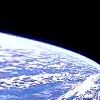
Label: cloud